【题型】选择题　【知识点】立体几何　【难度】medium
在正方体$ABCD-A_1B_1C_1D_1$中，点$P$在正方形$ADD_1A_1$内（不含边界），则在正方形$DCC_1D_1$内（不含边界）一定存在一点$Q$，使得（  ）。

A. $PQ \parallel AC$ \quad B. $PQ \perp AC$ \quad

C. $AC \perp$平面$PQC_1$ \quad D. 平面$PQC_1 \parallel$平面$ABC$
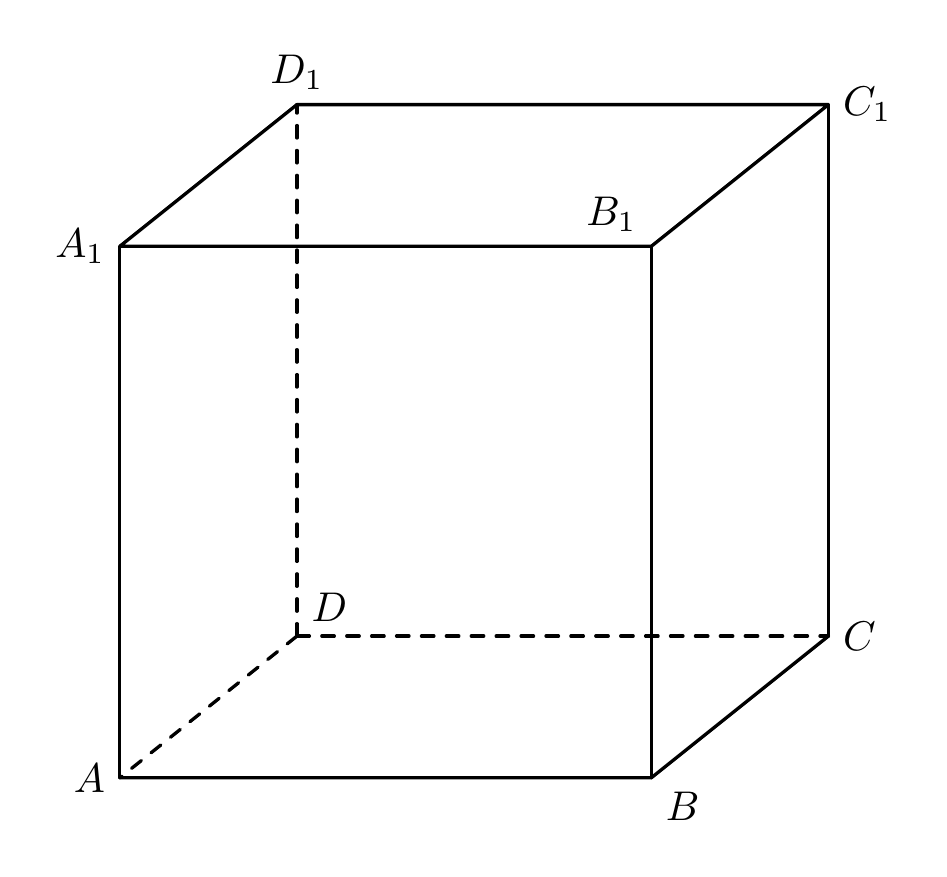
【解答】
【答案】$\boldsymbol{A}$

【分析】作出截面$ACP$后可作$PQ \parallel AC$，从而判断$A$，利用线面垂直的性质判断$BC$，根据面面平行的性质判断$D$。

【解答】解：选项A，正方体中，显然有$A_1C_1 \parallel AC$，连接$AP$延长，\\
如果直线$AP$交棱$A_1D_1$于点$M$（图1），\\
则作$MN \parallel A_1C_1$交$C_1D_1$于$N$，连接$CN$，则$ACNM$是梯形，\\
作$PQ \parallel AC$交$CN$于$Q$，则$Q \in$平面$DCC_1D_1$，\\
如果直线$AP$交棱$DD_1$于点$M$（图2），\\
则直接连接$CM$，在三角形$ACM$内作$PQ \parallel AC$交$CM$于$Q$，也有$Q \in$平面$DCC_1D_1$，因此A正确；

选项B，正方体中易知$AC \perp$平面$BDD_1B_1$，因此与$AC$垂直的直线都可平移到平面$BDD_1B_1$内，
而当$P \in$平面$ADD_1A_1$，$Q \in$平面$DCC_1D_1$时，直线$PQ$与平面$BDD_1B_1$相交，不可能平移到平面$BDD_1B_1$内，B错；

选项C，由选项B知$AC$与$PQ$不可能垂直，因此$AC$与平面$PQC_1$也不可能垂直，C错；

选项D，过$C_1$的平面只有平面$A_1B_1C_1D_1$与平面$ABC$平行，因此要使得平面$PQC_1 \parallel$平面$ABC$，则平面$PQC_1$与平面$A_1B_1C_1D_1$重合，从而$P$点只能在棱$A_1D_1$上，与已知不符，D错。

故选：$A$。
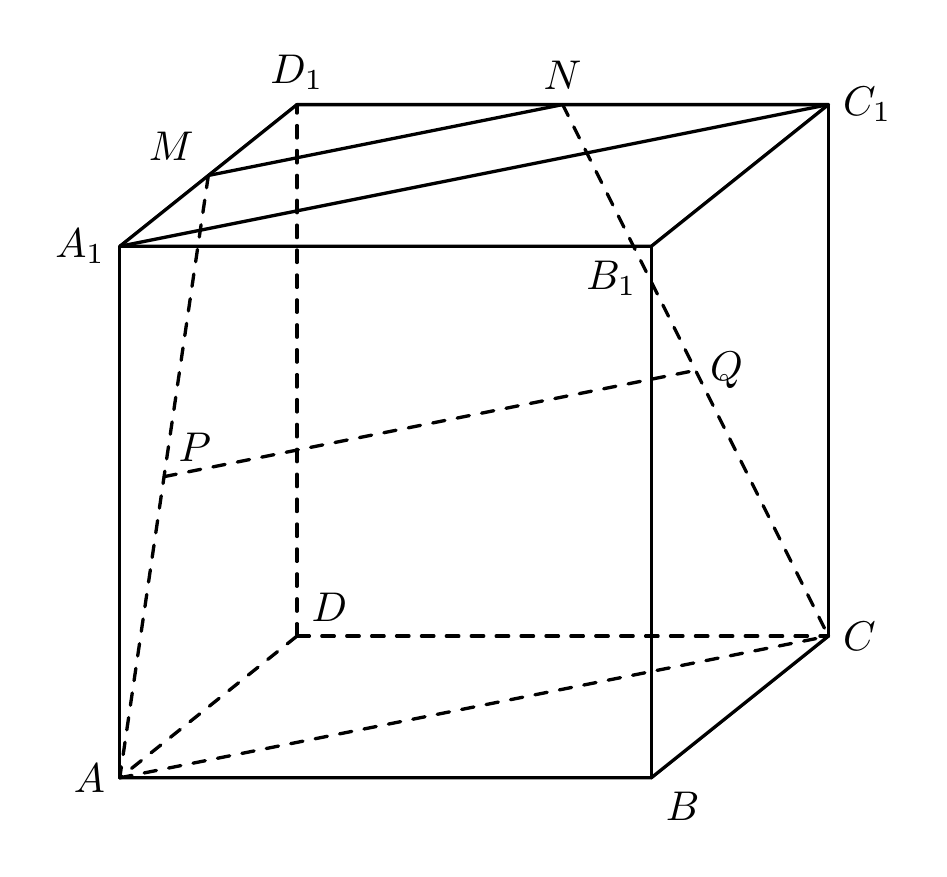
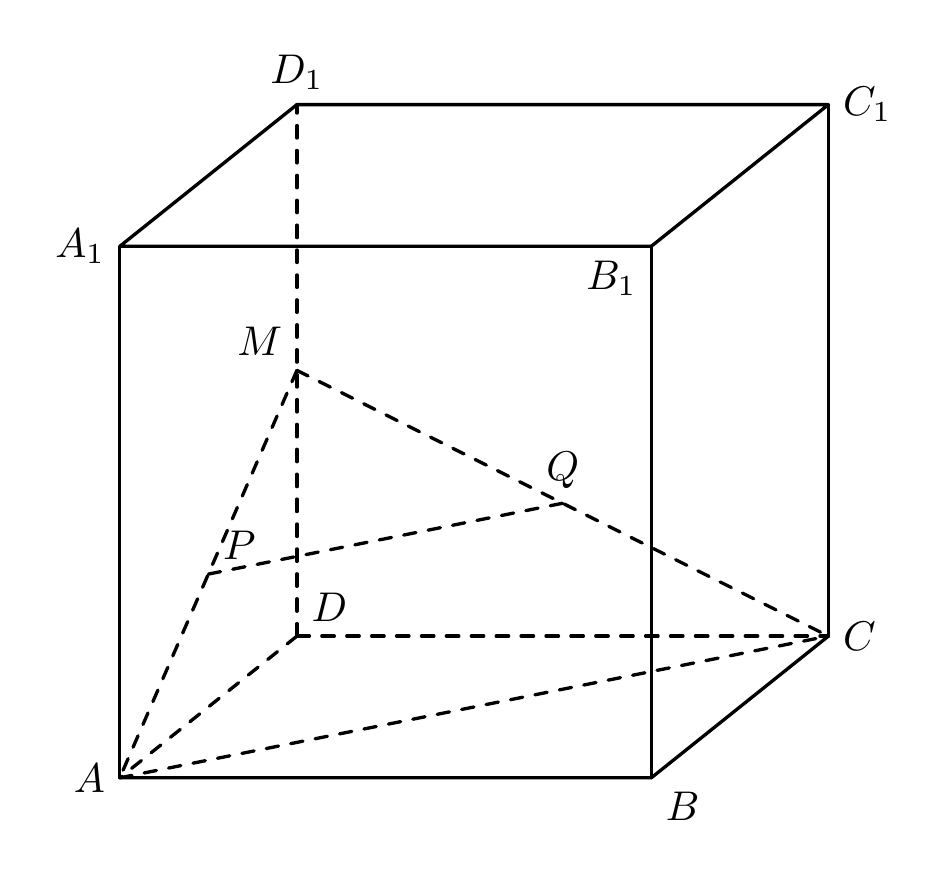